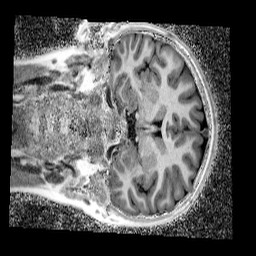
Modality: UNIT1_denoised
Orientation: coronal
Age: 13
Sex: female
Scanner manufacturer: siemens
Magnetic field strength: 3 T
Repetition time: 4 s
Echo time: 0.00299 s